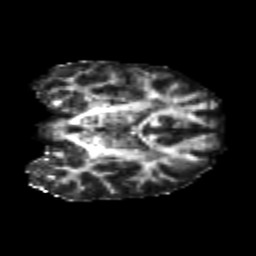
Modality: FA
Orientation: coronal
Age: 20
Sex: male
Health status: healthy
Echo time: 0.074 s